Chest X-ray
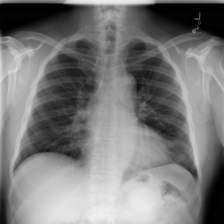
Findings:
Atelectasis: negative
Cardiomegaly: negative
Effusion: negative
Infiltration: negative
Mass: negative
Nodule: negative
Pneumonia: negative
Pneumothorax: negative
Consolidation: negative
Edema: negative
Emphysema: negative
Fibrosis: negative
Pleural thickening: negative
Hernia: negative